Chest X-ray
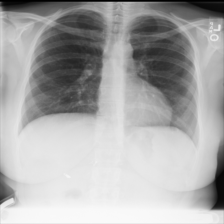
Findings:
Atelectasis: negative
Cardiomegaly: negative
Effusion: negative
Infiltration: negative
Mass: negative
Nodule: negative
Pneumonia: negative
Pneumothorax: negative
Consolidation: negative
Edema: negative
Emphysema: negative
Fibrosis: negative
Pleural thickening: negative
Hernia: negative